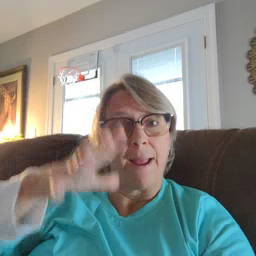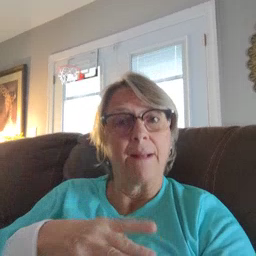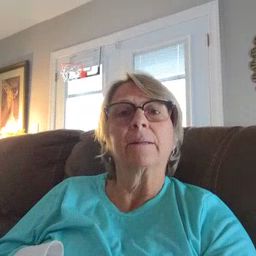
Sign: man